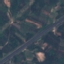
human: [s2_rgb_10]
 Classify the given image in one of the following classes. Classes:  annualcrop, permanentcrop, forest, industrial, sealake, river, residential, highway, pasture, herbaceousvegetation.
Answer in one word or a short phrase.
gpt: Highway